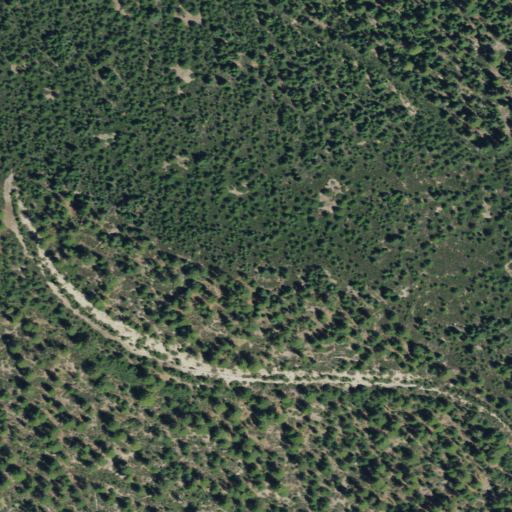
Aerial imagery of ridge(s) in Oregon named Parker Butte containing evergreen forest and shrub